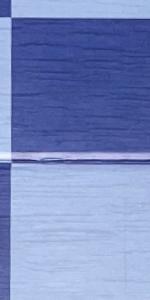
Label: Empty